Question: I've been a XAML developer for years now but this one has stumped me. I've been sleeping badly so maybe I'm being dense.
Just orientating myself with Windows Store apps, I noticed that the LayoutAwarePage has a DefaultViewModel these days, which is nice but I it gets set only at runtime. Really, we need a DataContext established during design time to see real fake data.
So after failing with some more convoluted ViewModel hook-up code, I am down to this and it doesn't work:
'''
public sealed partial class TemplatePage : LayoutAwarePage
{
public TemplatePage()
: base()
{
this.DefaultViewModel = new ObservableDictionary<string, object>();
this.DefaultViewModel.Add("Name", "Design-time value.");
this.InitializeComponent();
}
...}
'''
Both VS2012 and Blend do not see the DataContext at all. When I click Create Data Binding for a TextBlock, Blend reports
> The data context is not set. You can enter a Path when Custom is checked.
This works at runtime and my convoluted smart-ass stuff also works, but not in the designer. Has the way this all works changed now?? Did I miss the memo?
So using guidance from a tutorial on Channel9
<URL>
I am at least now able to include more code that doesn't work.
I've created a couple of fake data sources in the shape of classes extending BindableBase, much like how the tutorial has this setup, but the XAML side of things is weird.

The XAML says, at the Page element level, construct a DesignTimeDataHub object and use this as the DataContext. Then, at the root Grid level, use reset the DataContext to the CommonFakeData property.
The Blend Create Data Binding dialog for the TextBlock under the Grid seems to think that the DataContext is what's set at the Page level!
Whether I use '{Binding CommonFakeData.Title}' or '{Binding Title}' it doesn't work.
I'm clearly screwing this all up. I'm glad they made this harder since writing code has always been too easy.
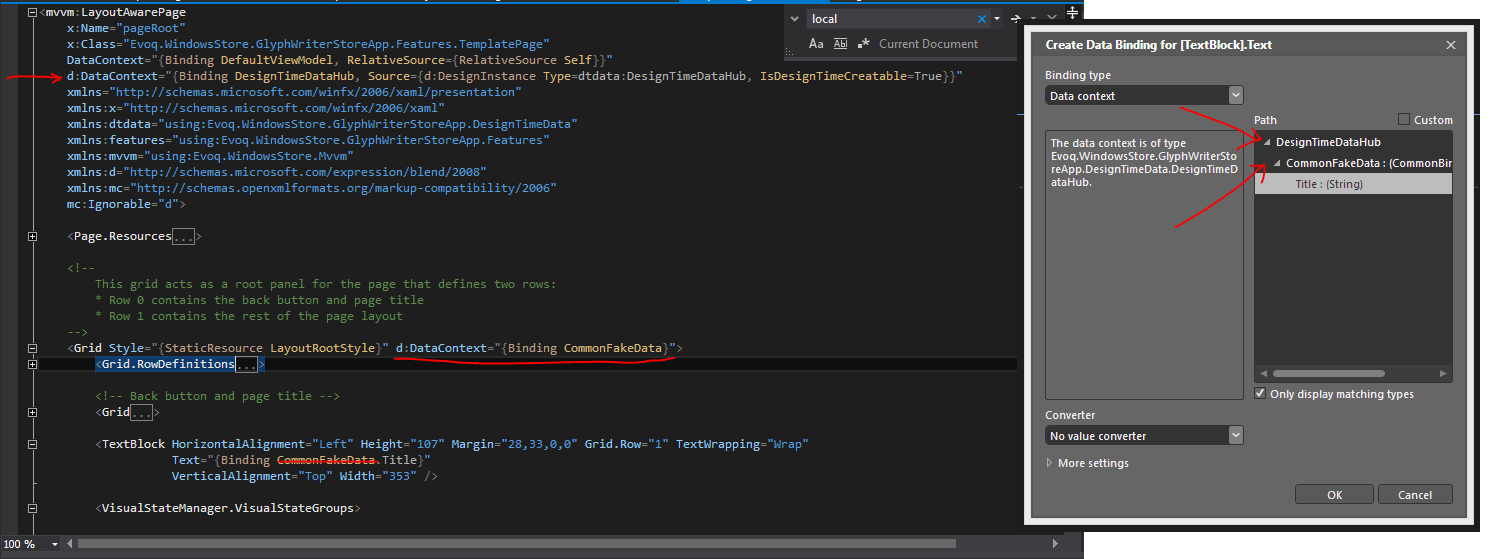
Answer: Okay, I've cracked it. The format for setting the DataContext should be:
'''
d:DataContext="{Binding PropertyNameOfSubViewModel, Source={d:DesignInstance Type=myNamespace:ViewModelTypeName, IsDesignTimeCreatable=True}}"
'''
I now leave the Page level DC as the DefaultViewModel. I then add another DC attribute to the layout root Grid element with the above correct DC design-time syntax.
The TextBlock then needs only the name of a property on the SubViewModel in its binding. So the fake data view models are roughyl like this:
'''
public class DesignTimeDataHub : BindableBase // Probably doesn't need to be BindableBase.
{
public CommonBindableFakeData CommonFakeData { // get set }
}
public class CommonBindableFakeData : BindableBase
{
ctor { // set some default fake values }
public string Title { // get set }
}
'''
Here's what it looks like: